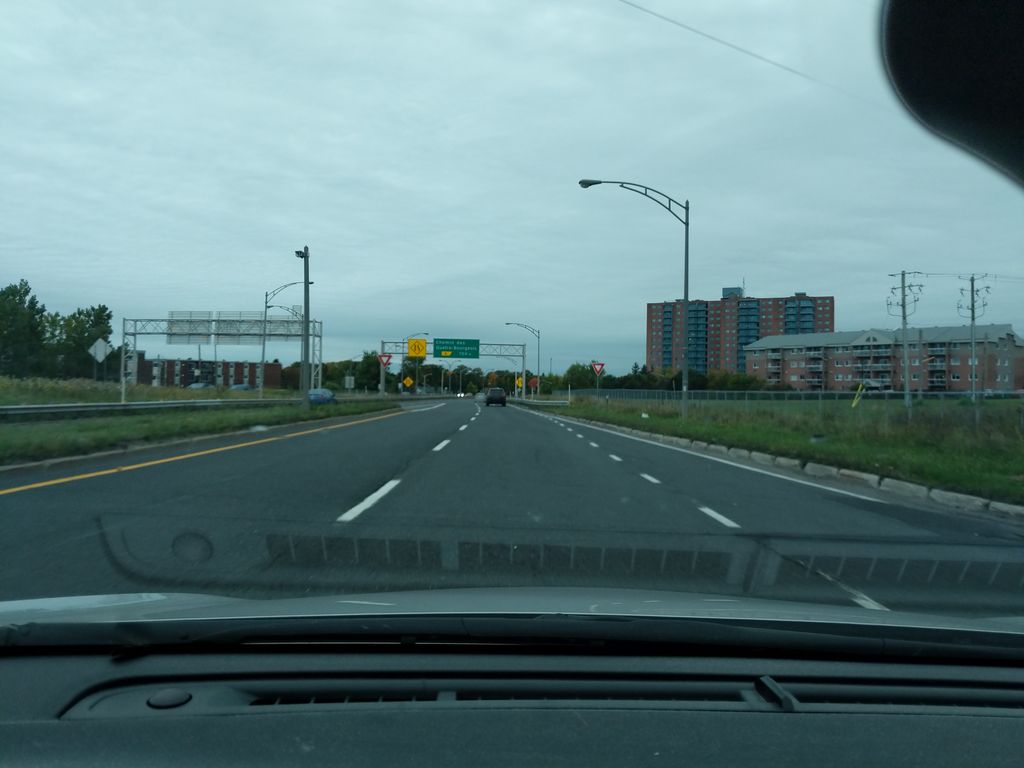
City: quebec_city